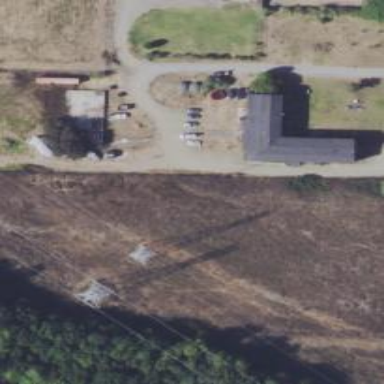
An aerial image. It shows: Power tower.